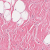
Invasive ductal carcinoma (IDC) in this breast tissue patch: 0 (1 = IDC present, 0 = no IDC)